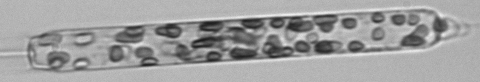
Label: Ditylum_brightwellii